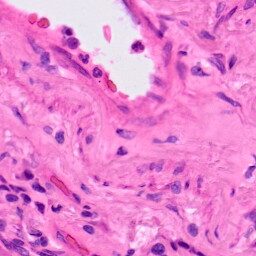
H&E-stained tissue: Lung